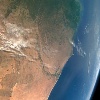
Label: land